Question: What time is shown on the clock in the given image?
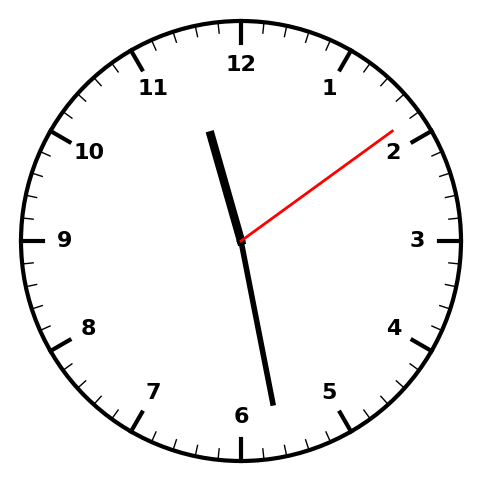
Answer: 11:28:09